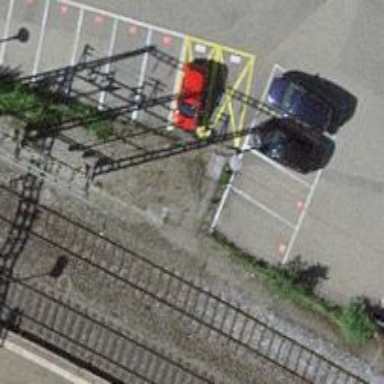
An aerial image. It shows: Car-sharing service available at this location.